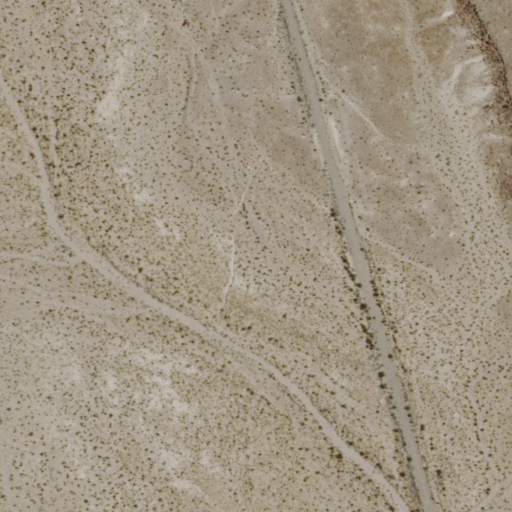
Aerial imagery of plain(s) in Nevada named Evergreen Flat containing only shrub